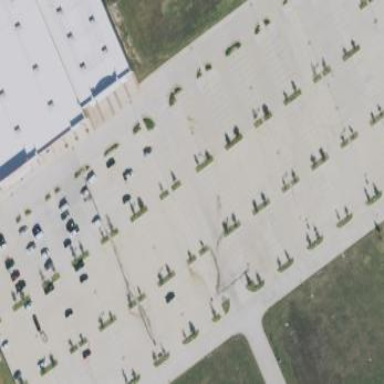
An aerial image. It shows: Parking area with surface.